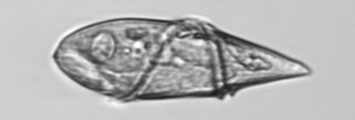
Label: Gyrodinium